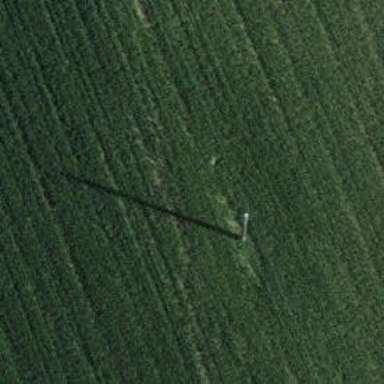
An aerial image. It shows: Minor power line.